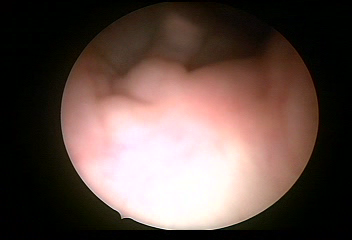
Modality: WLC
Class: Normal mucosa
Bladder cancer association: No